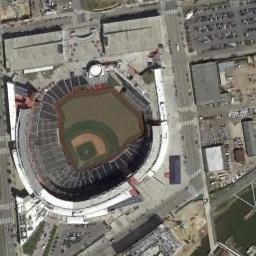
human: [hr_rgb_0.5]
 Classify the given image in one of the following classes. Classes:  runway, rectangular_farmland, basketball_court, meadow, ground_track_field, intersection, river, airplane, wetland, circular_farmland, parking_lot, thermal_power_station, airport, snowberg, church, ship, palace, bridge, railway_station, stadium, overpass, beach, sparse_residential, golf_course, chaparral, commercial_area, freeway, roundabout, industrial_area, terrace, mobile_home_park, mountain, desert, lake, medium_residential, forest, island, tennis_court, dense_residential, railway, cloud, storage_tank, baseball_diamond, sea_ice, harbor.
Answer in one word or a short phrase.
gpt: stadium